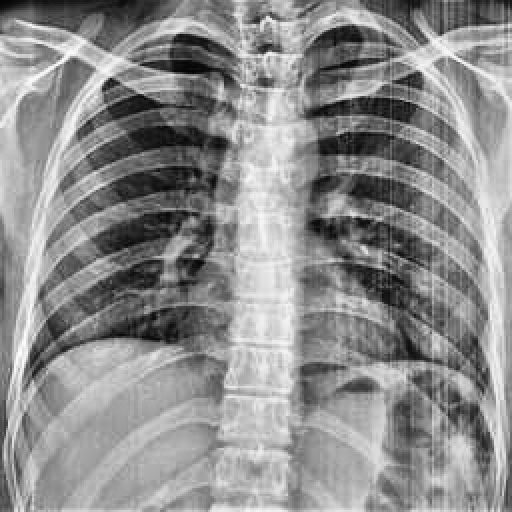
Finding: NORMAL